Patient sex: M
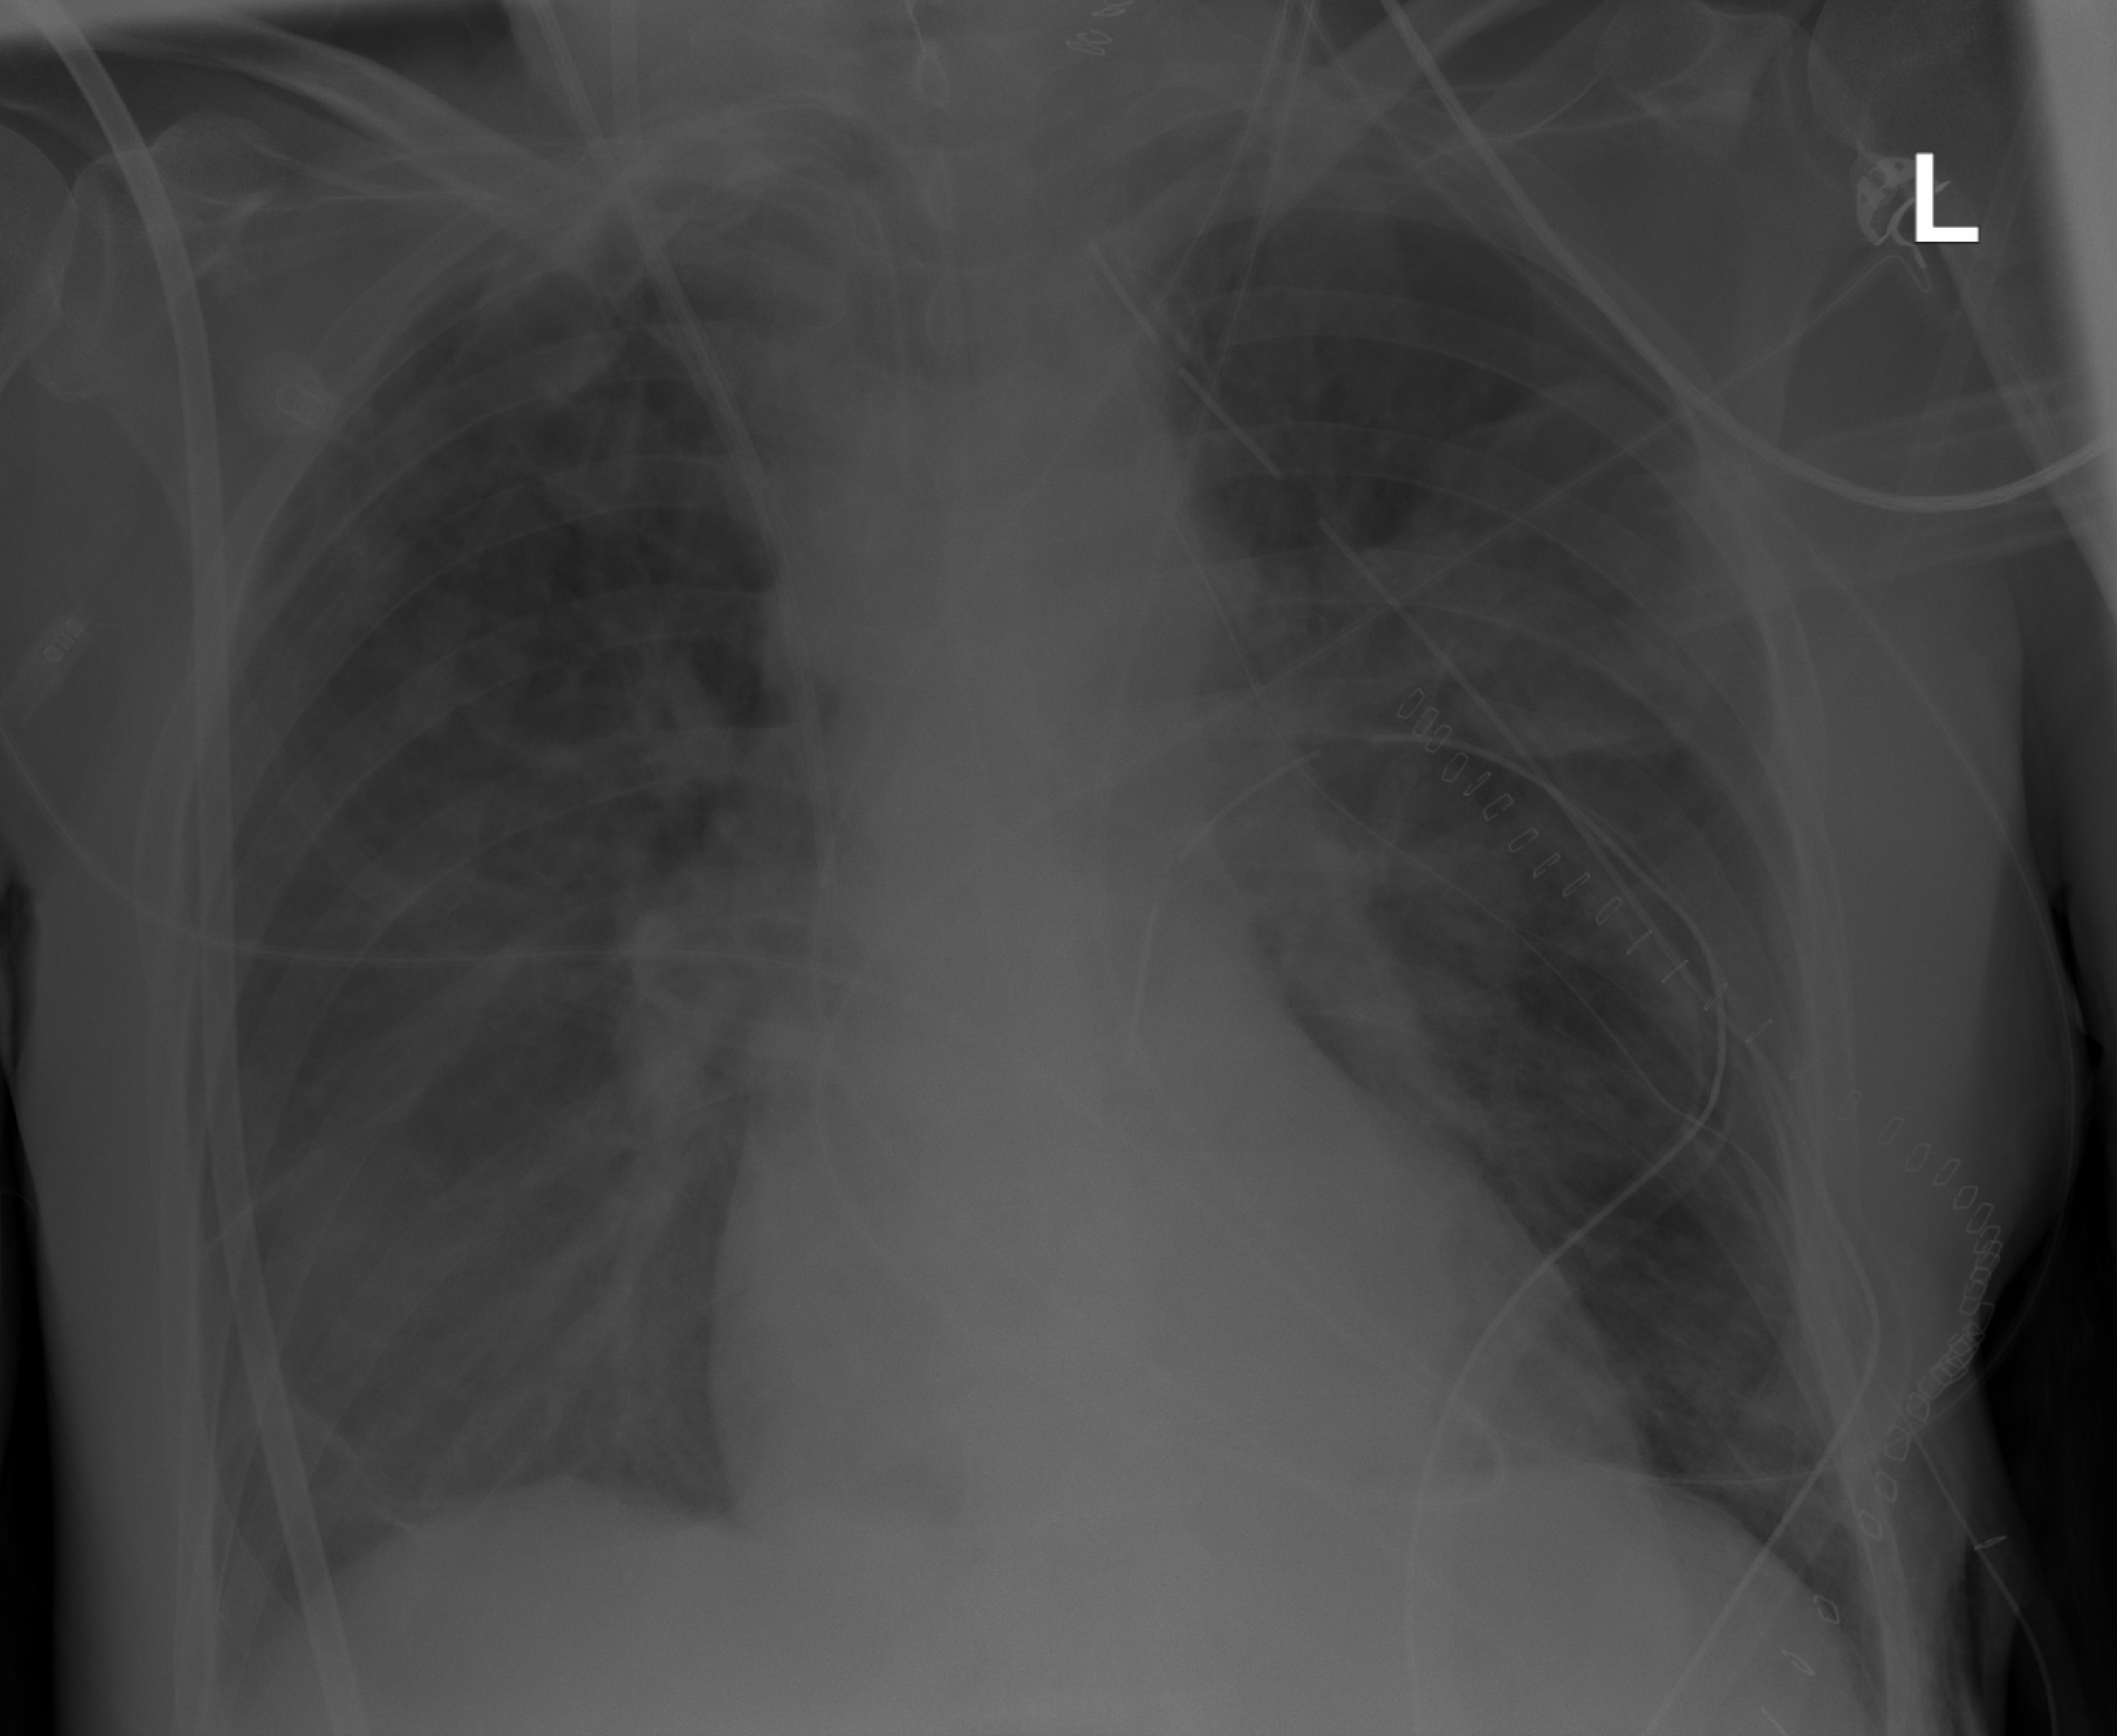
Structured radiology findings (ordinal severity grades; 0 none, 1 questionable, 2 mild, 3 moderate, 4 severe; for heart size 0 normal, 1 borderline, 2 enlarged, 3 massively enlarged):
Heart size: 0
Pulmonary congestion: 0
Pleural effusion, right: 0
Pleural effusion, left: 0
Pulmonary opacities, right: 0
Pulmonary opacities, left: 0
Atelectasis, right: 2
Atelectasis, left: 2